Interaction volume radius: 5 \u00c5
Interaction volume height: 20 \u00c5
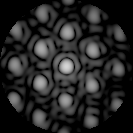
Disorder parameter: 0.2713